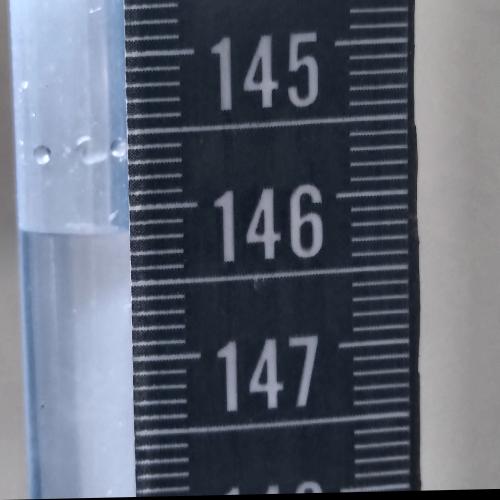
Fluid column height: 146.1 cm